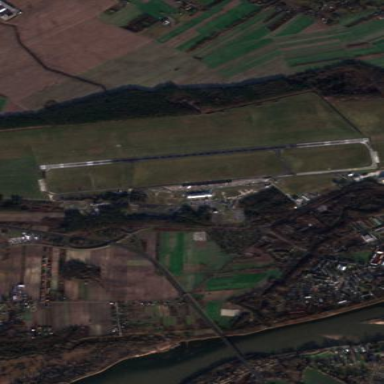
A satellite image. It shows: International airport classified as aerodrome.